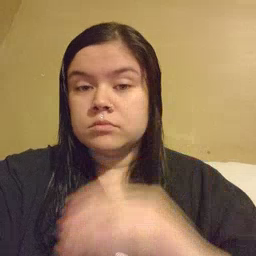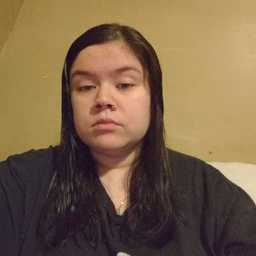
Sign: hen